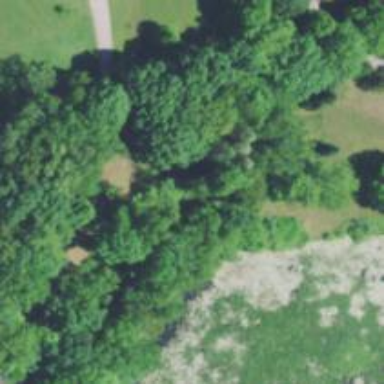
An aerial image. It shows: Disc golf tee area.